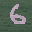
Label: 6